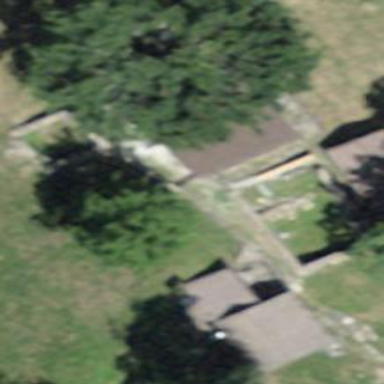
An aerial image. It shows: Historic building in ruins.